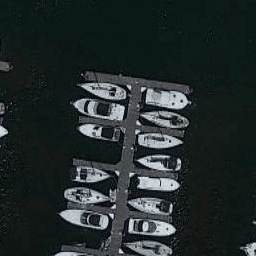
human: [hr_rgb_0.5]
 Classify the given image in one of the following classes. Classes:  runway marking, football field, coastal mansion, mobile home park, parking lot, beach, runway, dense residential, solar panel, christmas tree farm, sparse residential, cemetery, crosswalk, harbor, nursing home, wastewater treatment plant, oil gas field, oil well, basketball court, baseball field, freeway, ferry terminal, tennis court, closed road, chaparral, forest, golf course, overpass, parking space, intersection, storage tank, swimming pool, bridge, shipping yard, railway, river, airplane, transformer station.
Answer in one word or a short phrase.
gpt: harbor